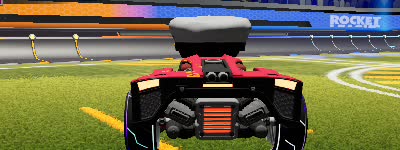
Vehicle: breakout